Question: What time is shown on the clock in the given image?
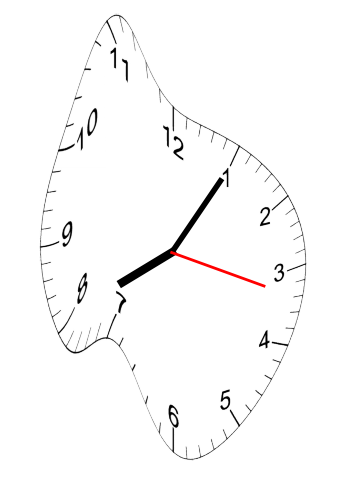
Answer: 08:05:17